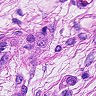
Metastatic tissue present: yes